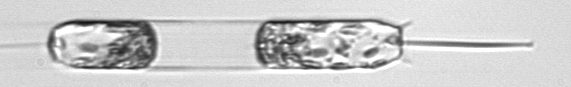
Label: Ditylum_brightwellii